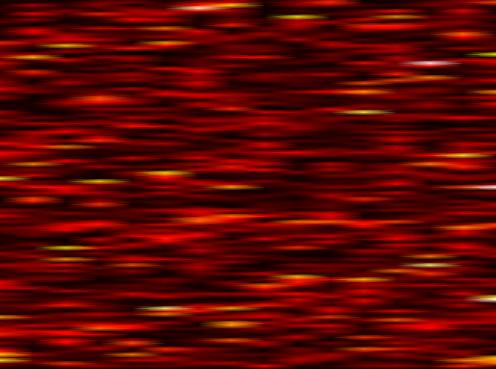
Label: WOLA